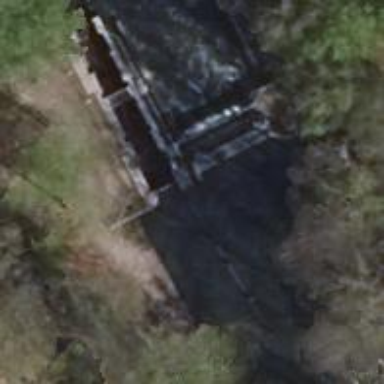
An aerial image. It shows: Lock gate along waterway.